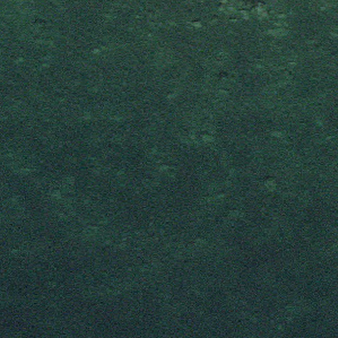
Label: other